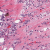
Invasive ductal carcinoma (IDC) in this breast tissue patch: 1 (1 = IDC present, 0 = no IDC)